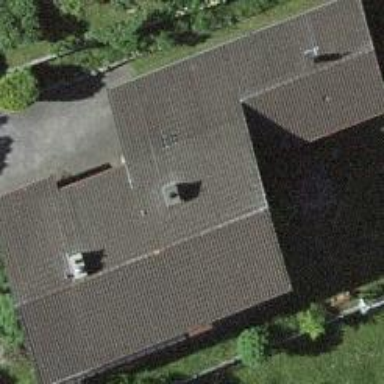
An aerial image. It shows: Residential building.